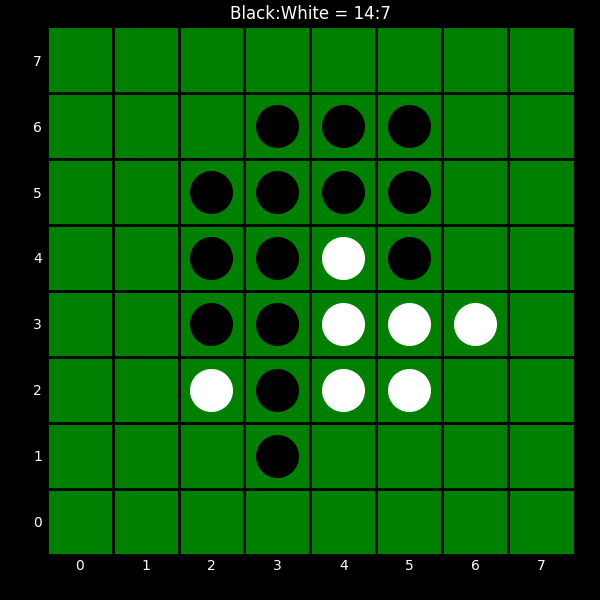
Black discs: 14
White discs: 7